Question: I'm using the <URL> function to select a pixel of an image shown in a window.
The callback function returns an x and y integers that represent the position of the pixel in the image, but paying attention to it's behaviour it seems to me that doesn't return the pixel you are over but the rounded value of a point in an imaginary axis.

If you look at the two first images, in both the mouse is over the pixel 0,0 but the result is diferent if you move closer to other pixels.
Ok. I know in a real image the error is insignificant, but is this a bug?
'''
cv2.namedWindow('image',cv2.WINDOW_NORMAL) # Can be resized
cv2.resizeWindow('image', self.w, self.h) #Reasonable size window
cv2.setMouseCallback('image',self.mouse_callback) #Mouse callback
while(not self.finished):
cv2.imshow('image',self.img)
k = cv2.waitKey(4) & 0xFF
if k == 27:
breakim
cv2.destroyAllWindows()
# mouse callback function
def mouse_callback(self,event,x,y,flags,param):
if event == cv2.EVENT_LBUTTONDOWN:
print x, y
'''
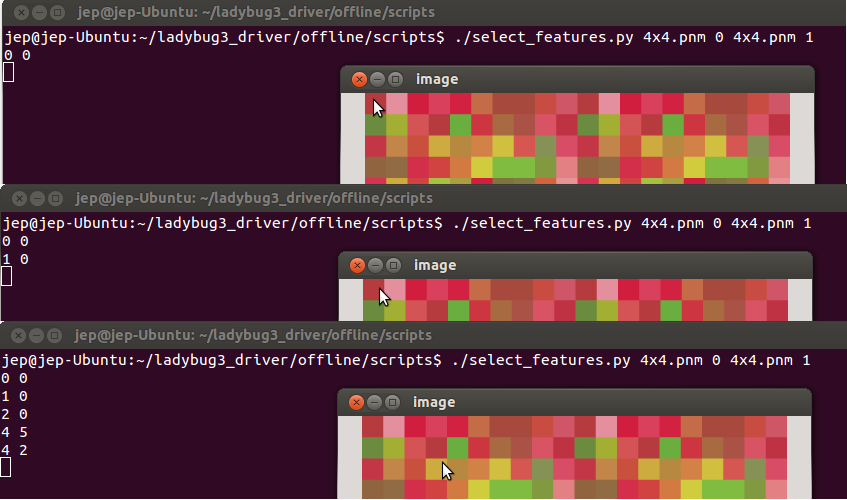
Answer: The bug should be fixed in future releases.
<URL> if interested.